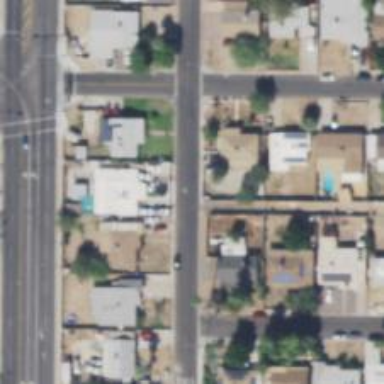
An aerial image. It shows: Alleyway designated as service road.